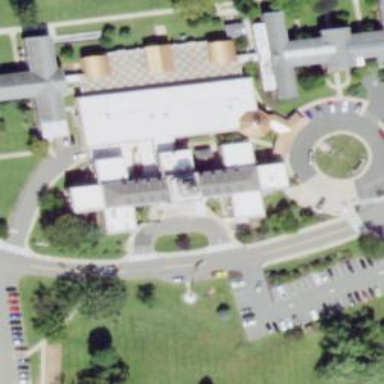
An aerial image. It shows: Healthcare facility identified as hospital.